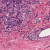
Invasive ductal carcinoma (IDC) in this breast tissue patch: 0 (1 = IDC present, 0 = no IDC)